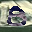
Label: 8